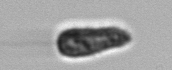
Label: Pseudochattonella_farcimen